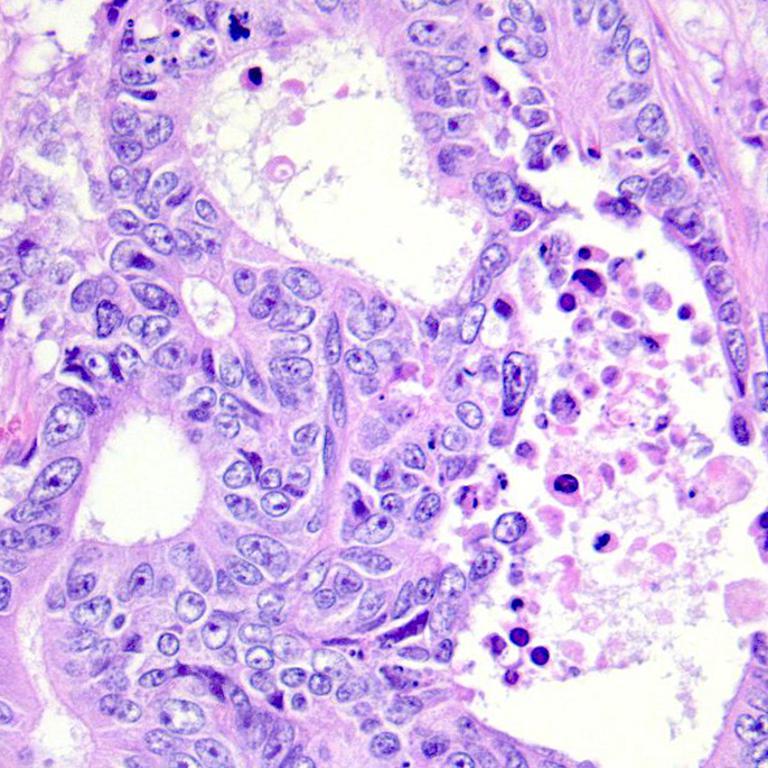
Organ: colon
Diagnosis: adenocarcinomas